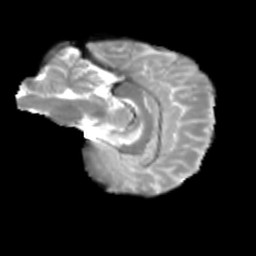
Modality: T2w
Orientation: sagittal
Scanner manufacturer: siemens
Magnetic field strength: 3 T
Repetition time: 4 s
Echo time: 0.0594 s